Field crop: maize
Growth stage: 1
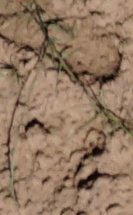
Species: lolium